Interaction volume radius: 5 \u00c5
Interaction volume height: 25 \u00c5
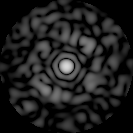
Disorder parameter: 0.7524